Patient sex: M
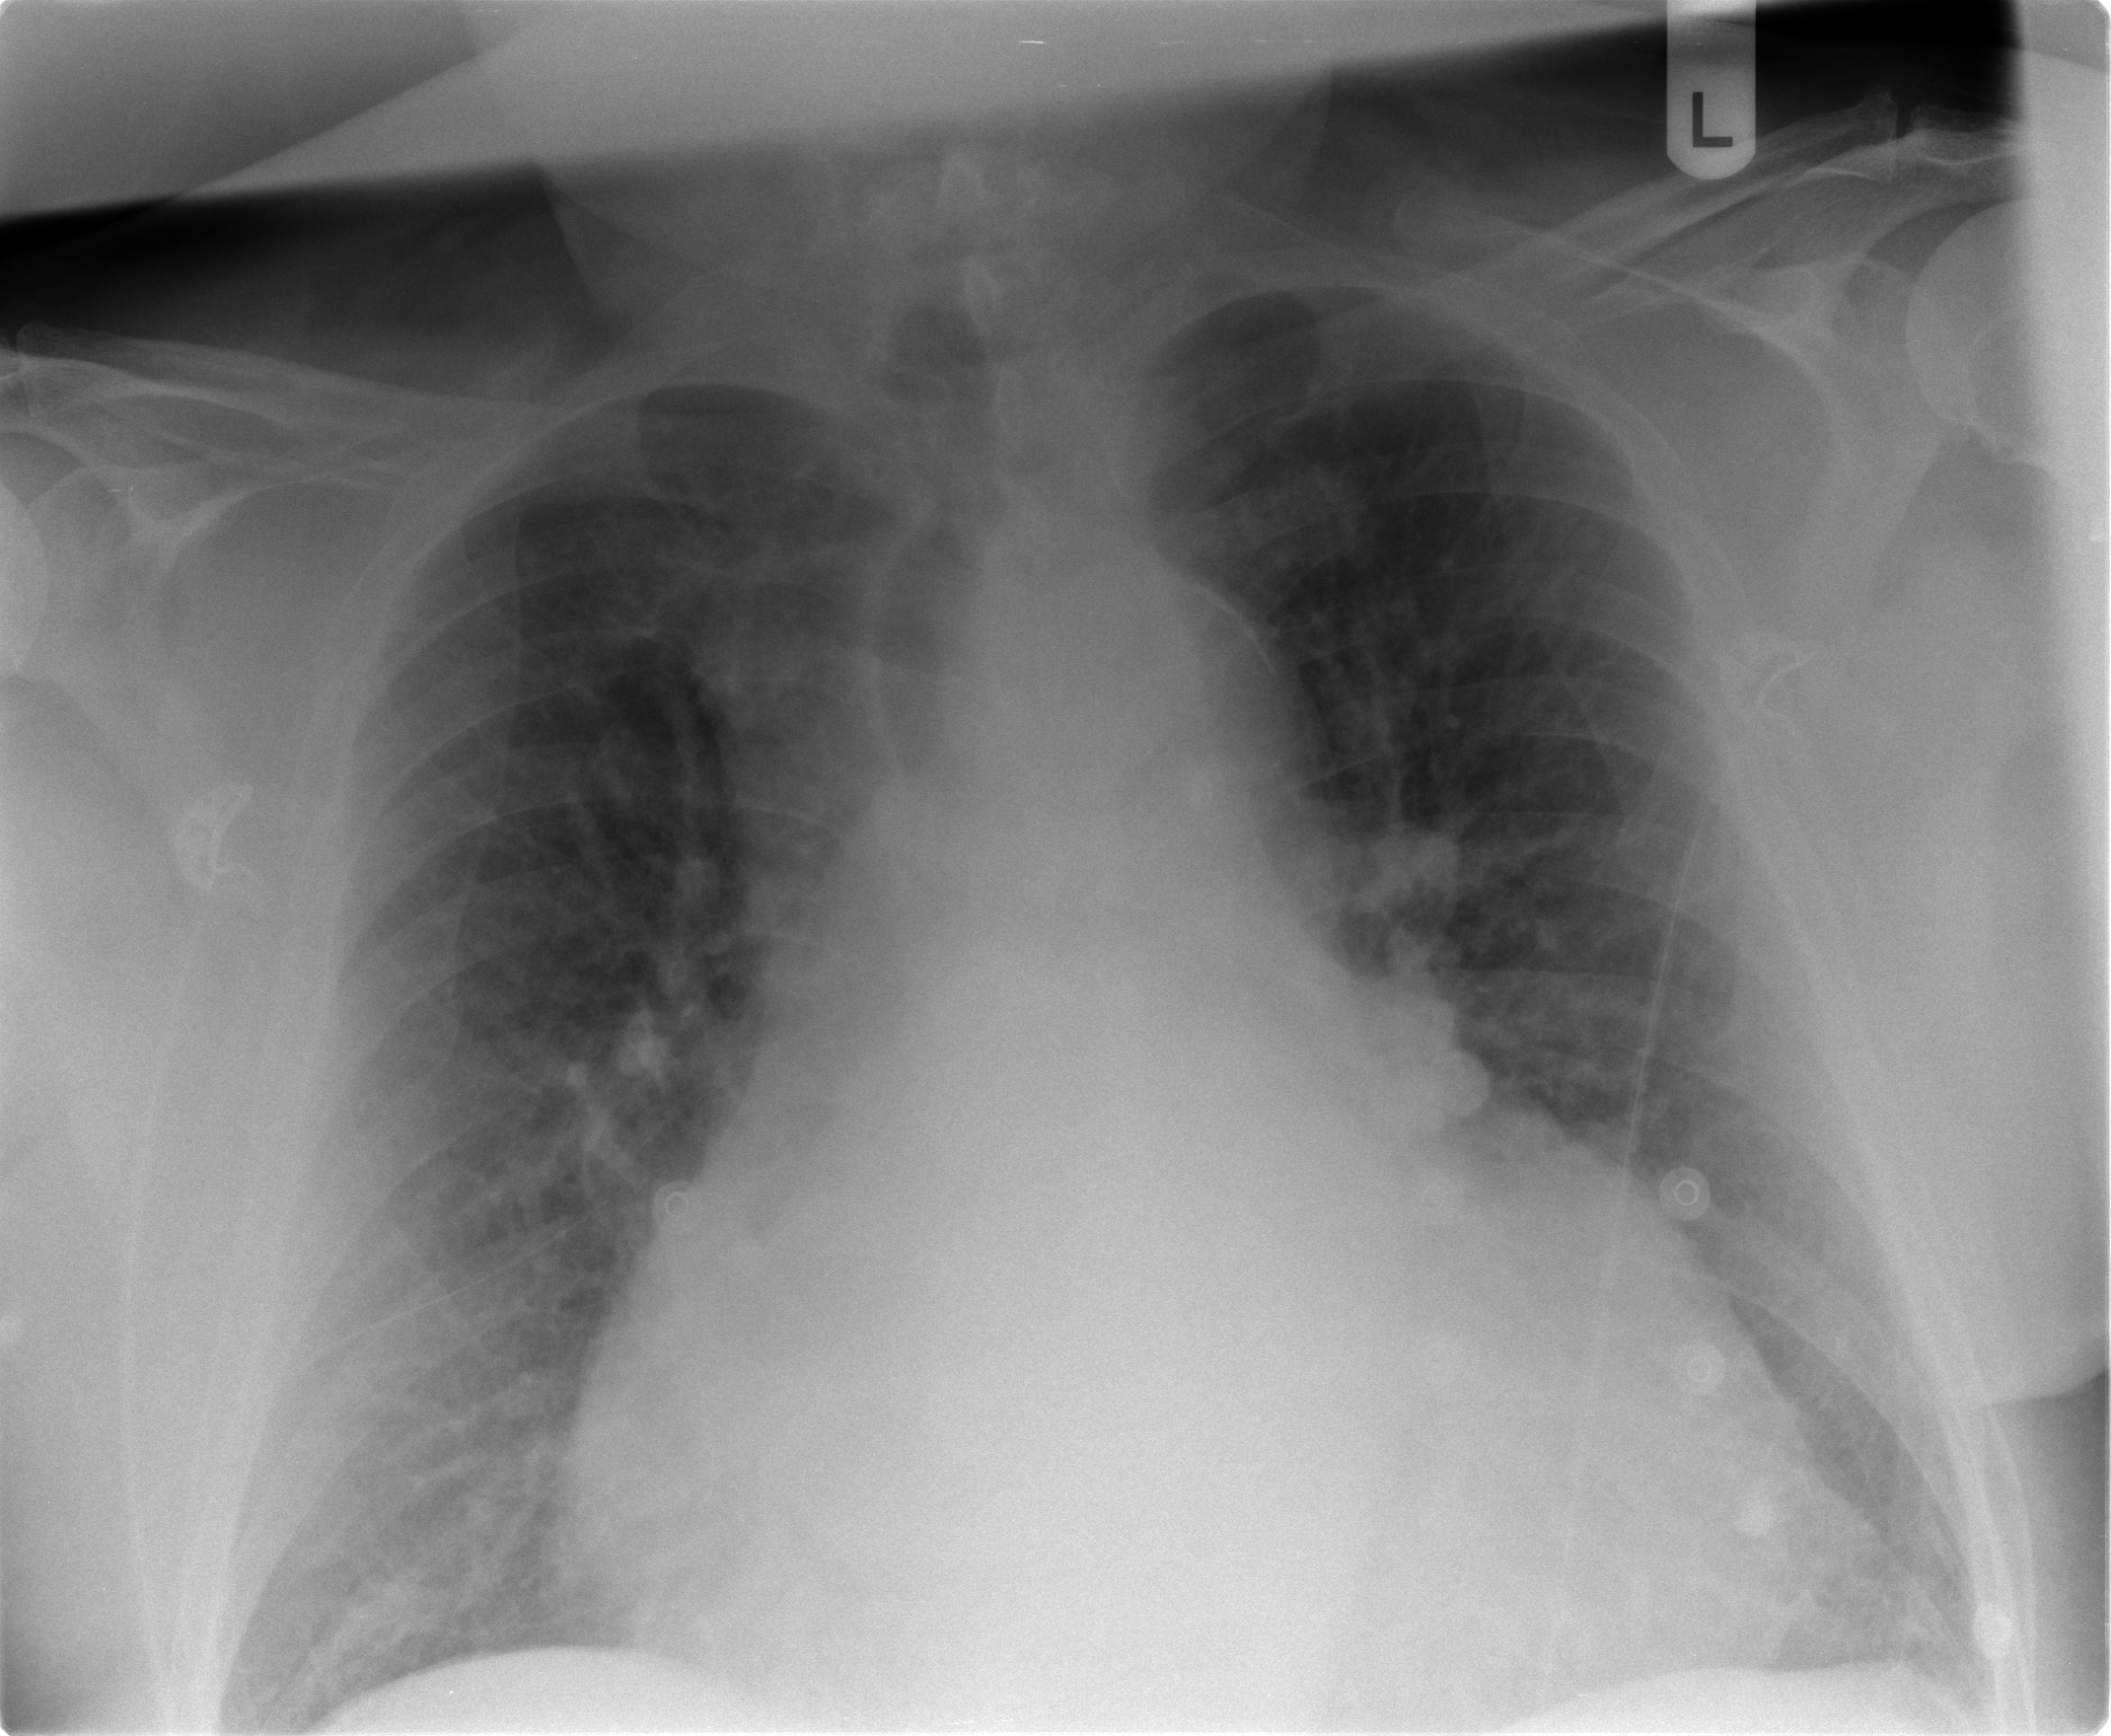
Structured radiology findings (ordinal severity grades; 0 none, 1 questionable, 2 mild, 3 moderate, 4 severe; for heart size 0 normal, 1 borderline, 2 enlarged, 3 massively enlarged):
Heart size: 3
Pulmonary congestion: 1
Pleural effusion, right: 0
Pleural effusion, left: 0
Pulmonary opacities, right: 1
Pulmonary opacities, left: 1
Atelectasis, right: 1
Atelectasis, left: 1